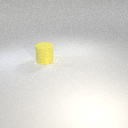
large yellow rubber cylinder